Field crop: tomato
Growth stage: 1
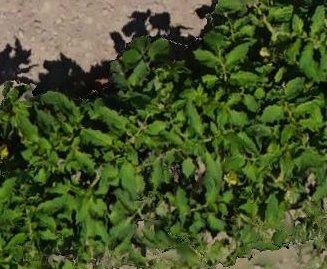
Species: tomato